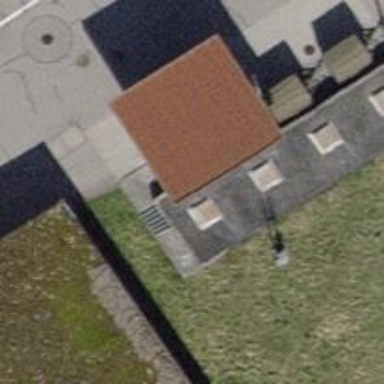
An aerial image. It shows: View of roof of building.